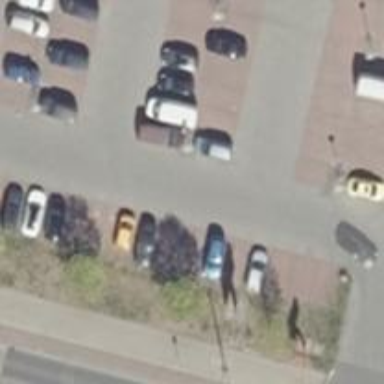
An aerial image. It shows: Road serving as parking aisle.